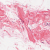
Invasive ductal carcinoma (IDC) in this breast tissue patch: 0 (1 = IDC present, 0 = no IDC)